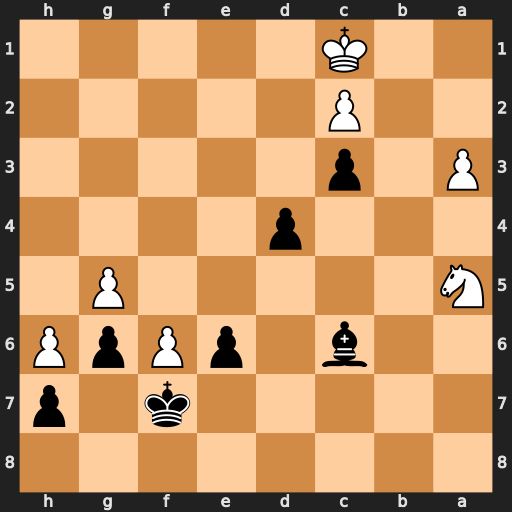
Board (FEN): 8/5k1p/2b1pPpP/N5P1/3p4/P1p5/2P5/2K5
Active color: b
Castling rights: -
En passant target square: -
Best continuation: Bd5 Kd1 e5